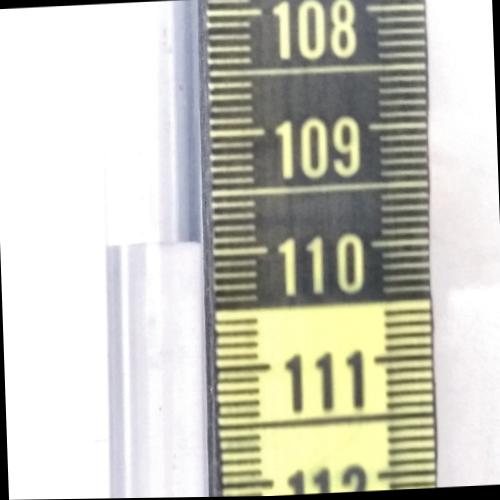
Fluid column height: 109.9 cm